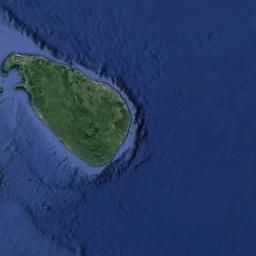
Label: island